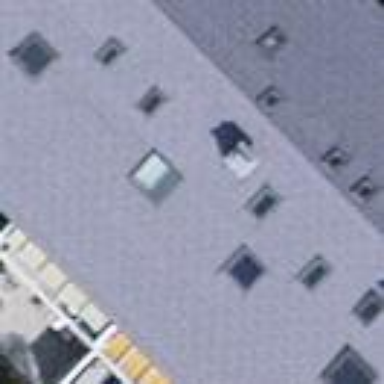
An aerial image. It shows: Building with tiled roof.